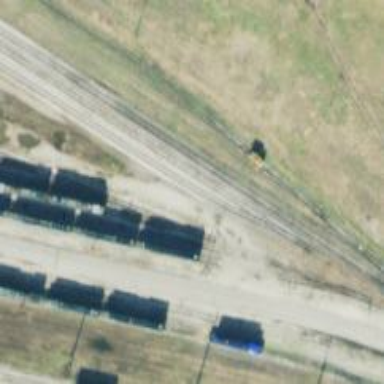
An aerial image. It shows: Unused railway yard.